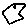
Label: hexagon